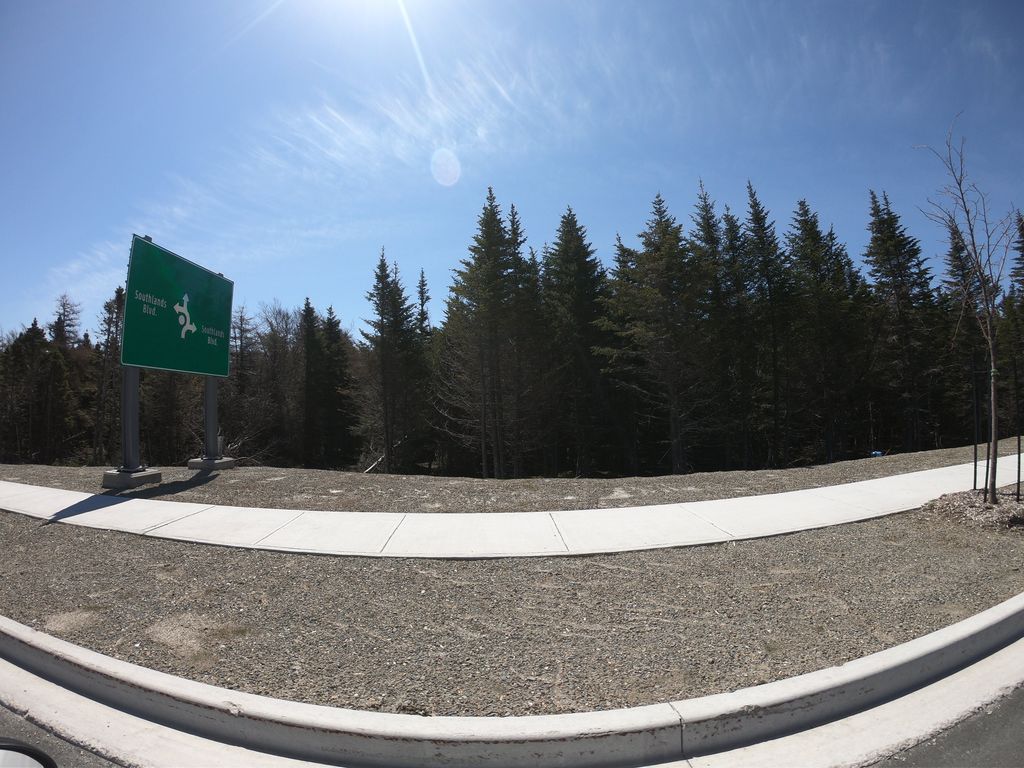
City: st_johns